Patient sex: M
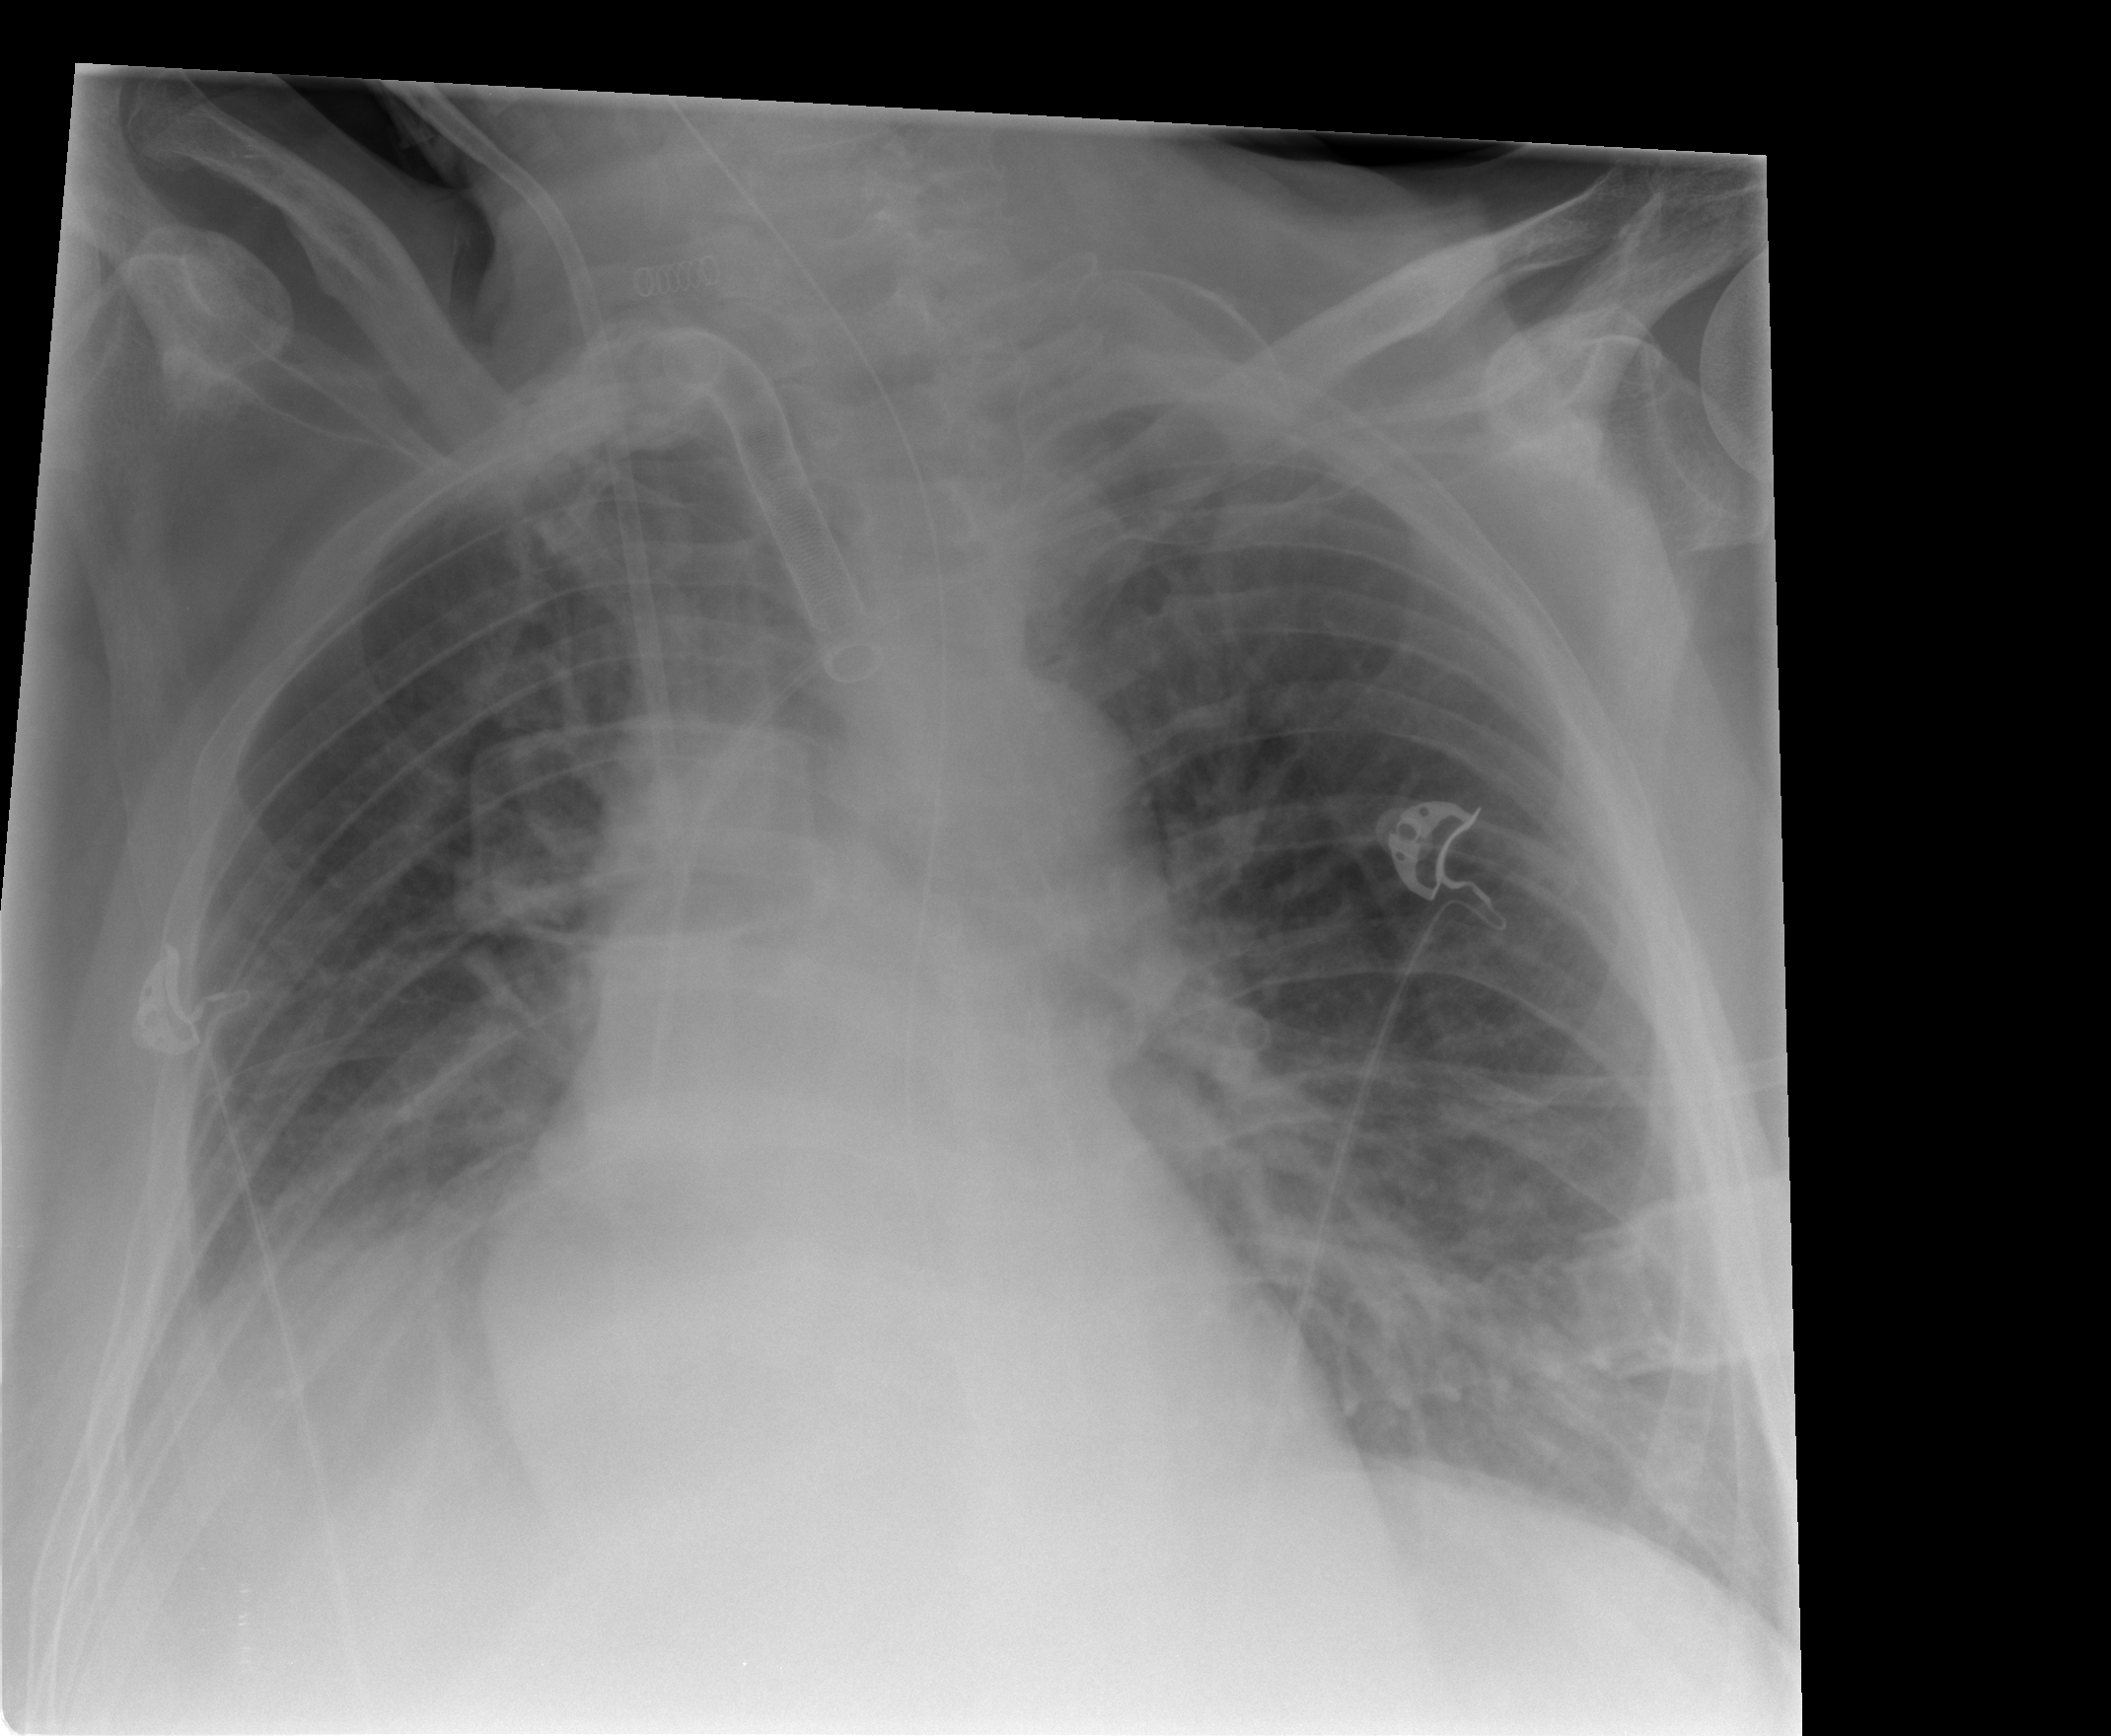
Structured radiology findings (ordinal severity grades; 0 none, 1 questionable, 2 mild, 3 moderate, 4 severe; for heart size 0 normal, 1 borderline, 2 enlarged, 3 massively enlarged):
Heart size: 0
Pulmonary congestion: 2
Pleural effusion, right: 2
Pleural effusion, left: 0
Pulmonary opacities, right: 1
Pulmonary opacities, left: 2
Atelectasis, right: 2
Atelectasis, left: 2